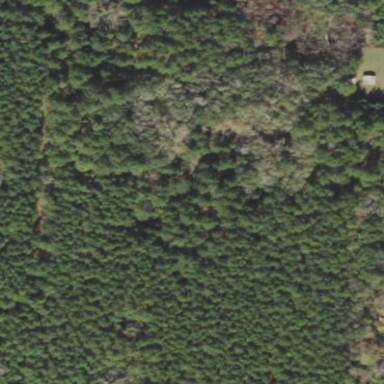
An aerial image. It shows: Beautiful woodland area.